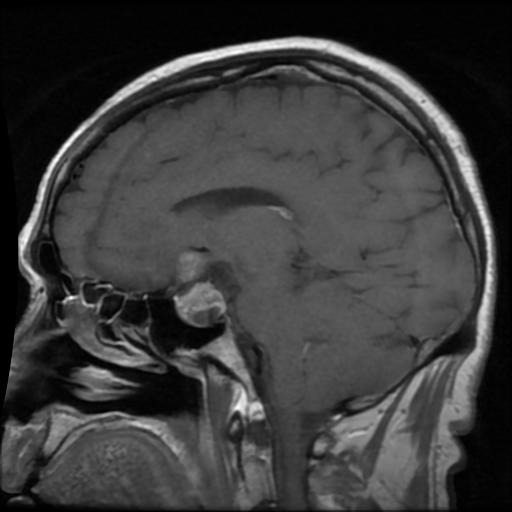
Label: pituitary